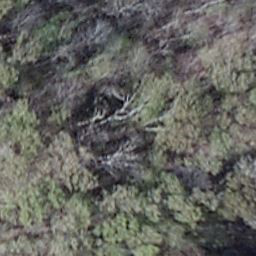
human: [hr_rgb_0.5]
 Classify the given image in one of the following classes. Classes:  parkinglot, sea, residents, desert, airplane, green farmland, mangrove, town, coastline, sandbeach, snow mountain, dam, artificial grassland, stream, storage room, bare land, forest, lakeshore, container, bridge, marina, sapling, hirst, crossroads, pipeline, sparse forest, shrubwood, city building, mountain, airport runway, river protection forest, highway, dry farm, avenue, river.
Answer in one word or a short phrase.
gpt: shrubwood